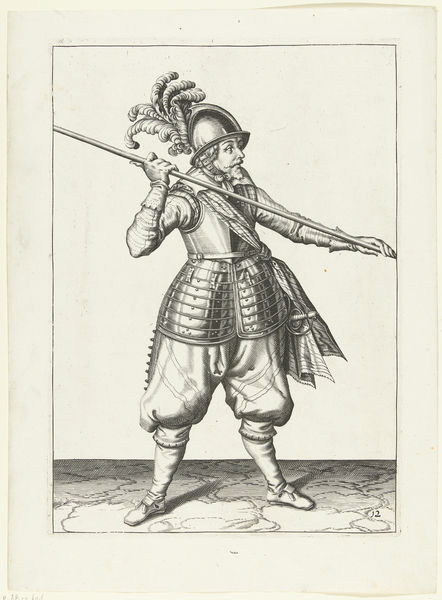
Titel: Soldaat die zijn spies met beide handen ver uit elkaar boven zijn rechterschouder draagt, de punt schuin naar de grond gericht
Künstler: Jacob de (II) Gheyn
Standort: Amsterdam
Institution: Rijksmuseum
Schlagwörter: feder, mann, handschuhe, hut, marmor, zeichnung, schloss, bart, federn, kragen, rahmen, blatt, federbusch, schärpe, hosen, grafik, rand, könig, lanze, knöpfe, strümpfe, panzer, buch, druck, stich, schwert, uniform, soldat, helm, ritter, rüstung, harnisch, speer, stange, kupferstich, pfeil, mamor, banderole, kniehose, tiefdruck, sper, eisenhandschuhe